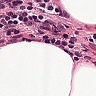
Metastatic tissue present: no